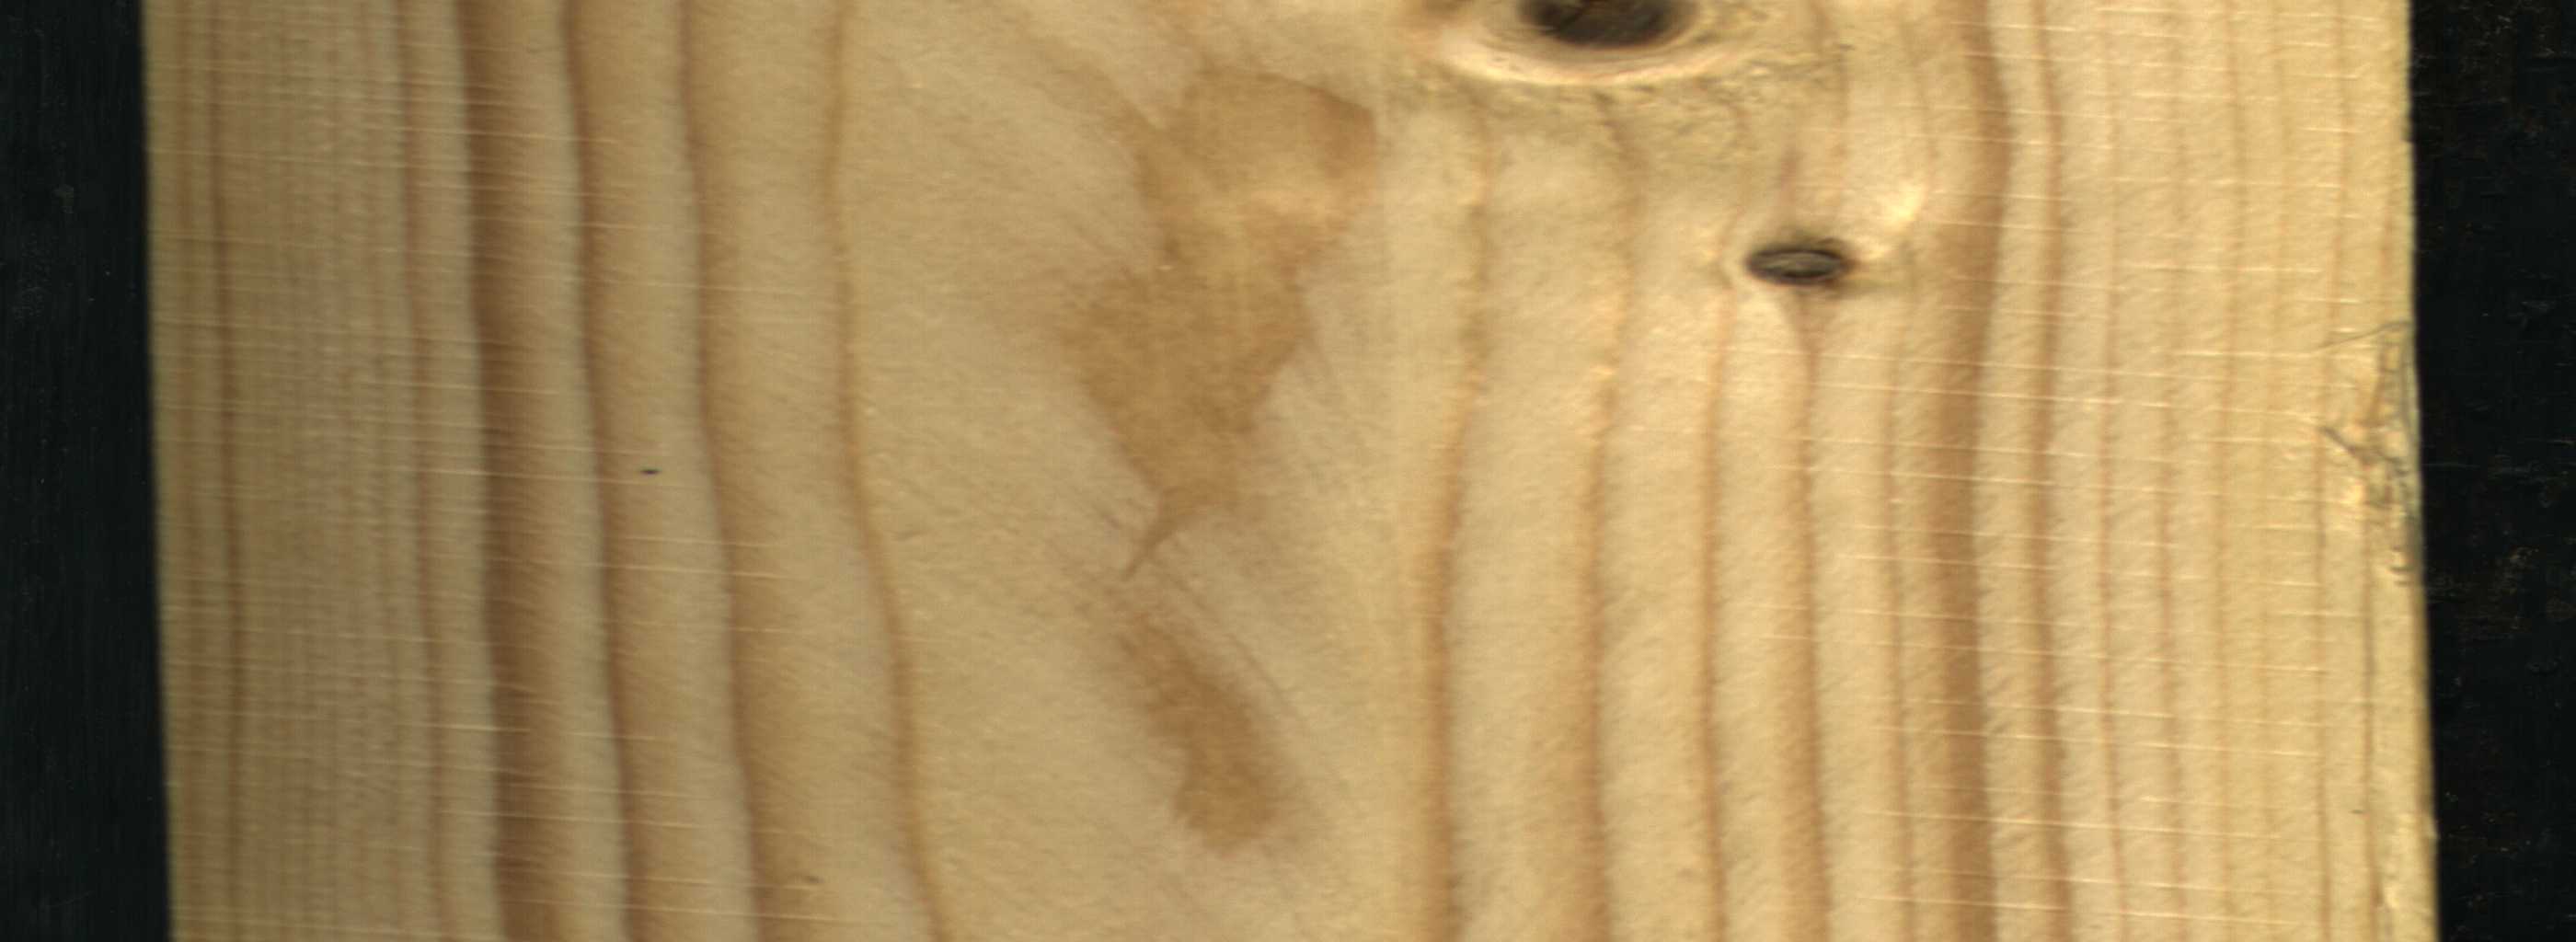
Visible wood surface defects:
Dead_Knot
Live_Knot
Live_Knot
Live_Knot